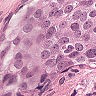
Metastatic tissue present: yes